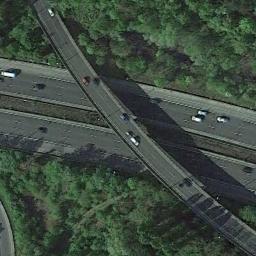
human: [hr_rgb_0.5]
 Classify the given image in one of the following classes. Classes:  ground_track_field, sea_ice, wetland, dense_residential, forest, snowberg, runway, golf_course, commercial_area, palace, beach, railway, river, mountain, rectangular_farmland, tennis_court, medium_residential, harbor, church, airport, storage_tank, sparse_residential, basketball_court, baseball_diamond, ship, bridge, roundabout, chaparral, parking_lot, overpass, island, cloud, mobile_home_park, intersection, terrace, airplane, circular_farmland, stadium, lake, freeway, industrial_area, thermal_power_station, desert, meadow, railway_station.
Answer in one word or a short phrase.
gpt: overpass